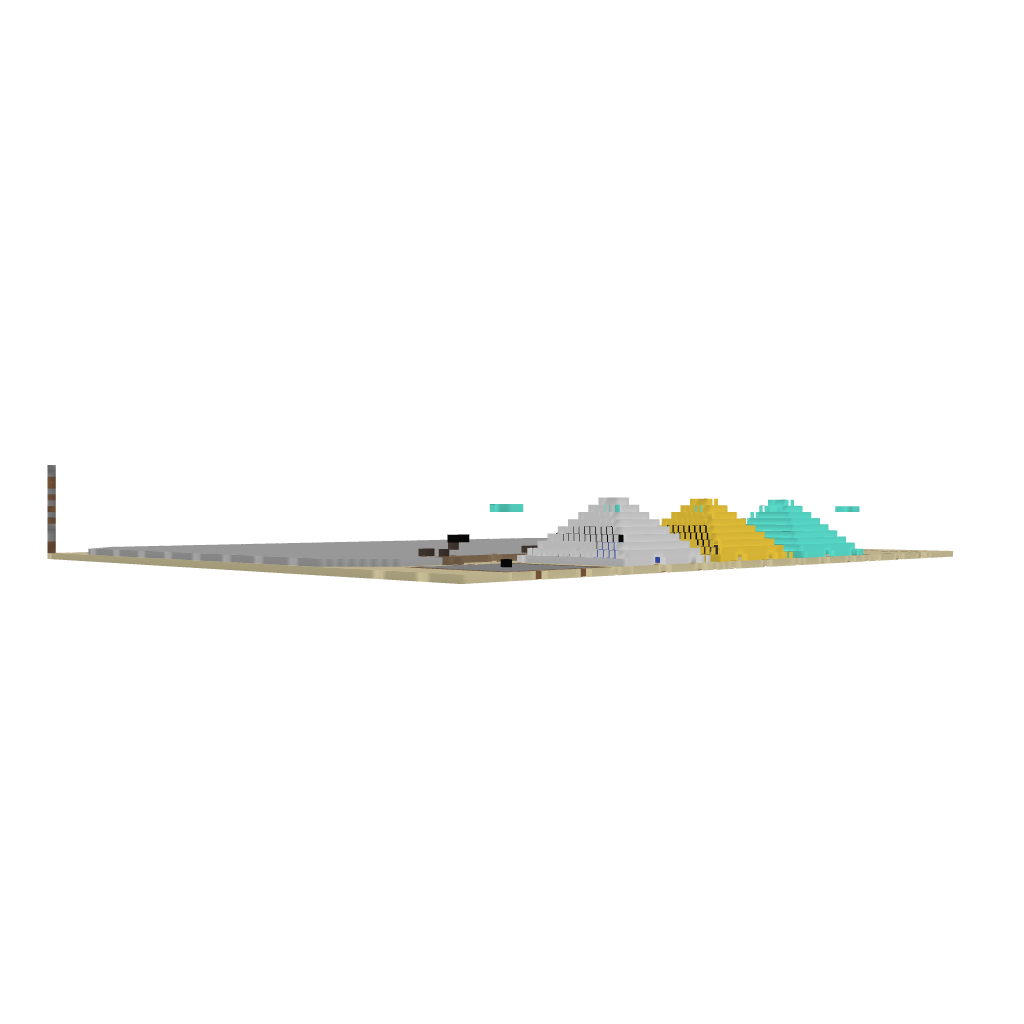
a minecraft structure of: Simple Spawn Hub